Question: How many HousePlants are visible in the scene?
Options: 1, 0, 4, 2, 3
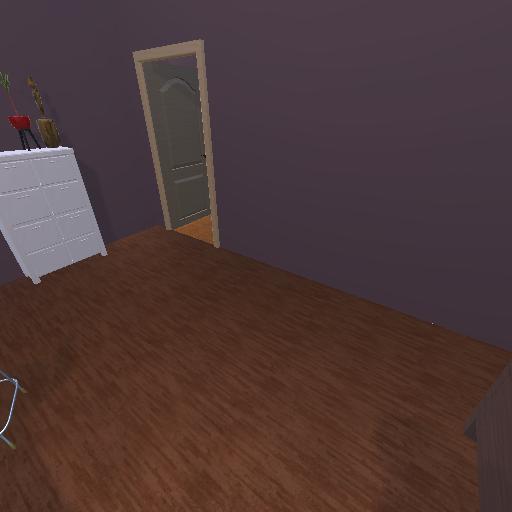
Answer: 1